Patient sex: F
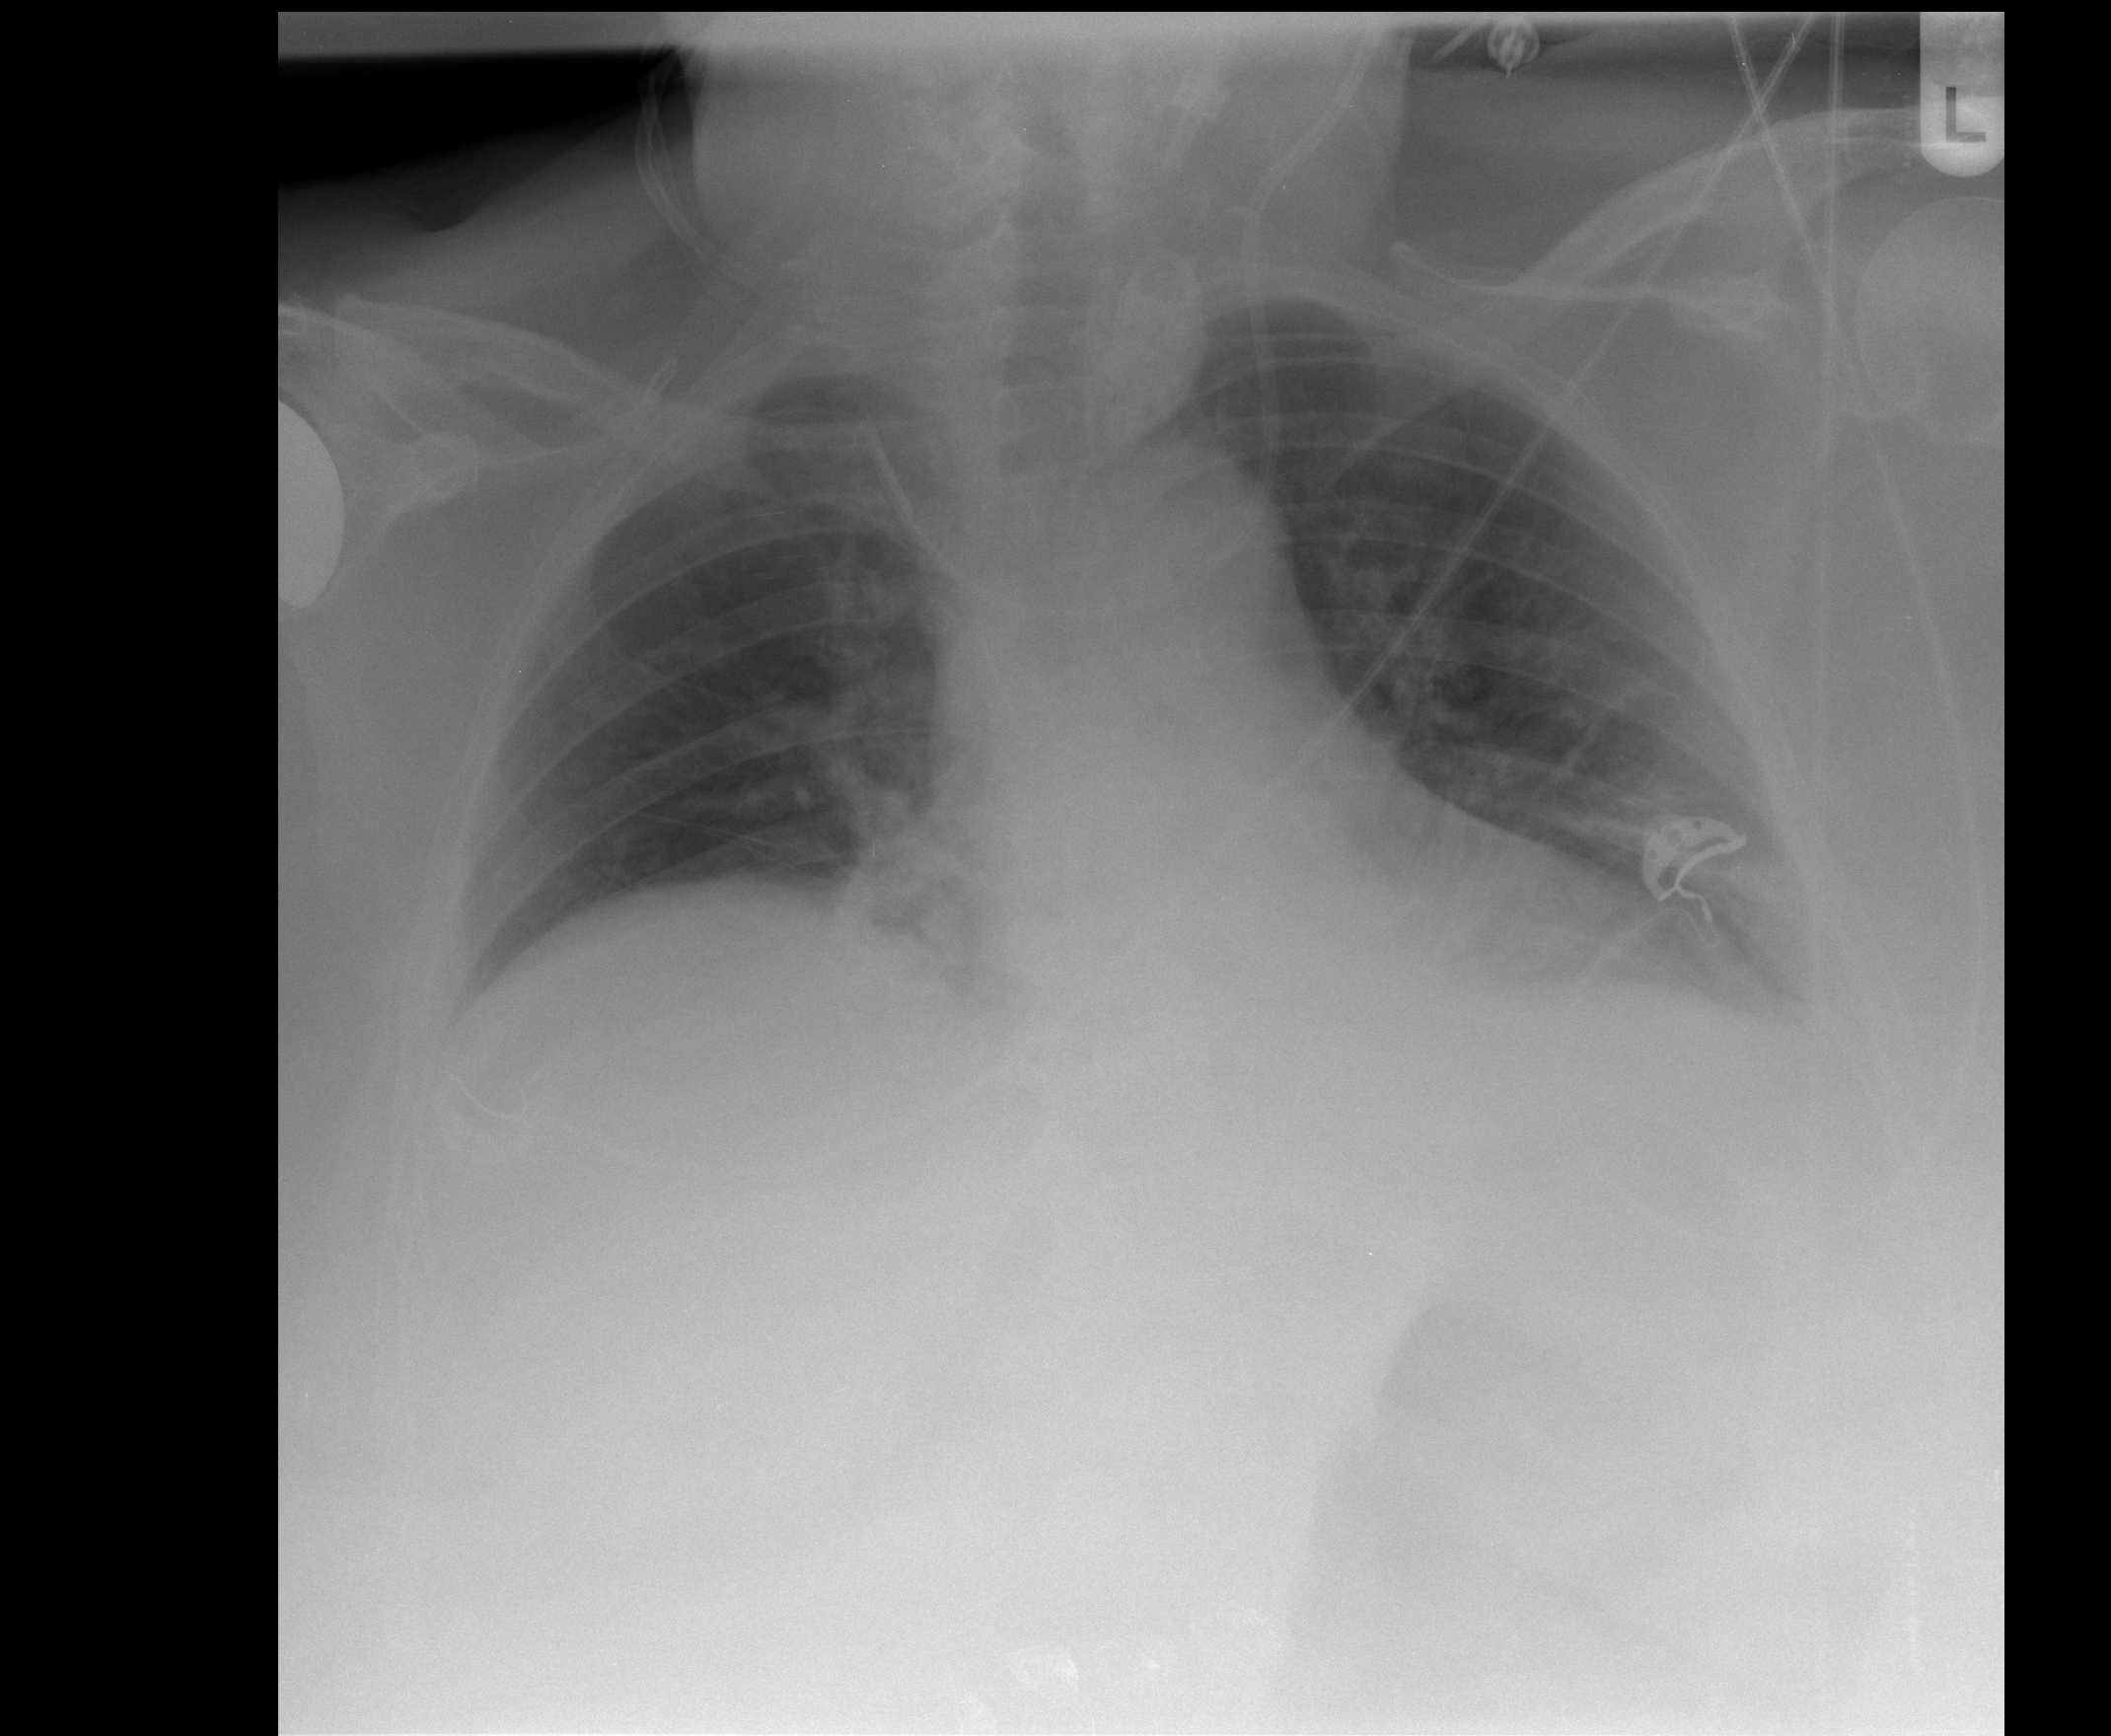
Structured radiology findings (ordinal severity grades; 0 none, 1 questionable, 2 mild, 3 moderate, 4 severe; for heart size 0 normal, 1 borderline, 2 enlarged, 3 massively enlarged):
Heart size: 0
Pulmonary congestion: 0
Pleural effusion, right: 0
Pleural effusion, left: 1
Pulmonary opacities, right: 0
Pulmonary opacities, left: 2
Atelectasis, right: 1
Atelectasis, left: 1